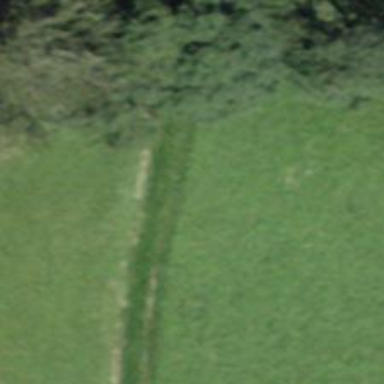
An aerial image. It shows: Track with very rough surface.